Brain MRI, t2w sequence, axial 2D slice.
Patient: age 35, sex F, weight 78 kg, height 1.78 m
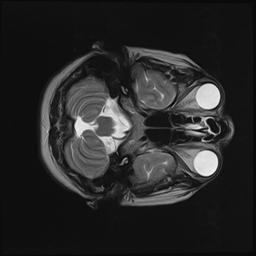